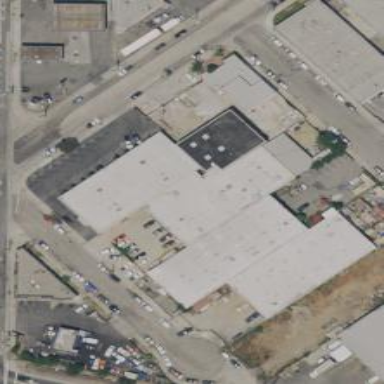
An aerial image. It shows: Warehouse building.